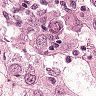
Metastatic tissue present: yes